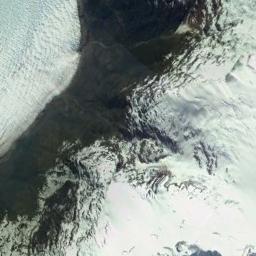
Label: snowberg